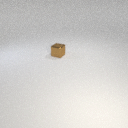
small brown metal cube